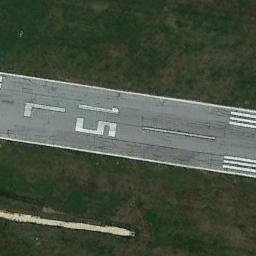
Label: runway